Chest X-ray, AP view. Patient: 50 years old, sex F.
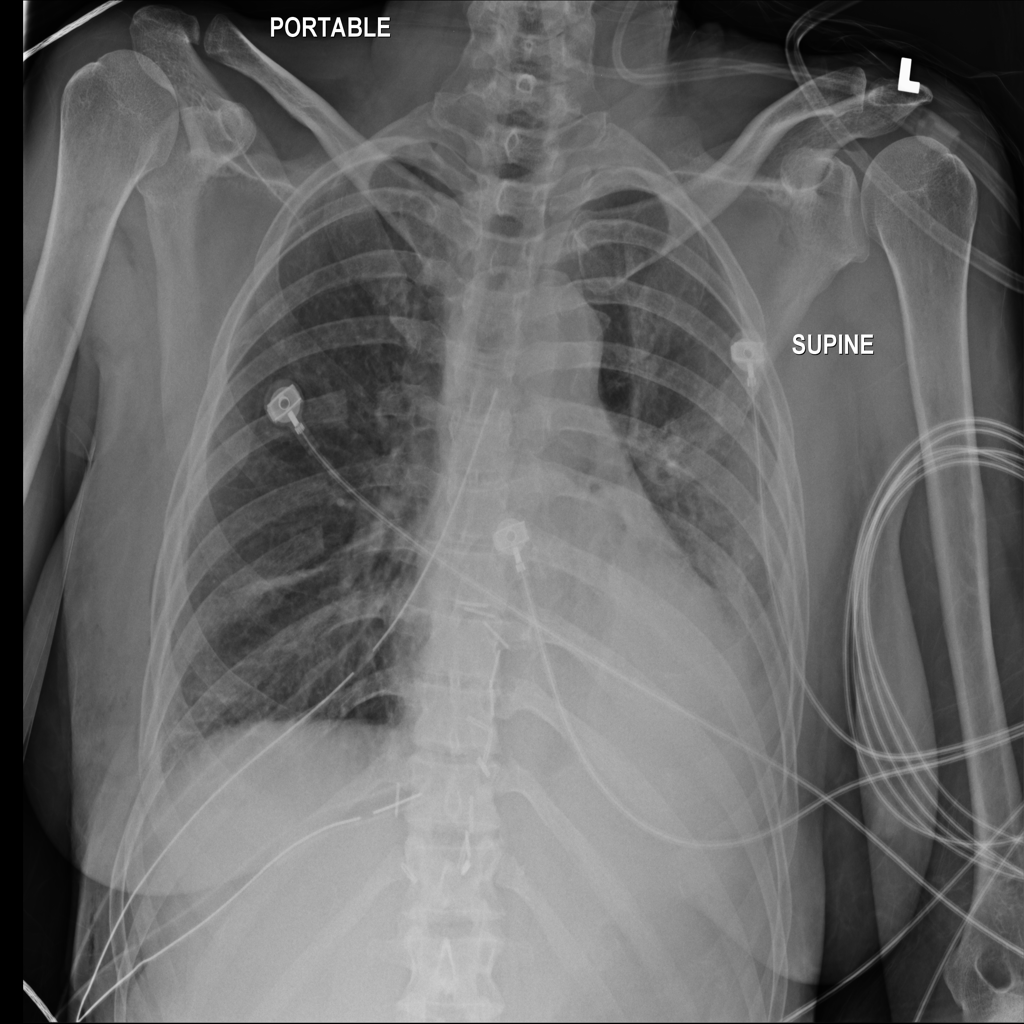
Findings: Atelectasis, Effusion